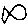
Label: fish